Question: I'm trying to just get this to run: <URL>
My code:
'''
<html>
<head>
<title>Example of Windows</title>
<link rel="stylesheet" type="text/css" href="window.css" />
<script type="text/javascript" src="jquery.js"> </script>
<script type="text/javascript" src="window.js"> </script>
</head>
<body>
<script type='text/javascript'>
$.window({
showModal: true,
modalOpacity: 0.5,
icon: "http://www.fstoke.me/favicon.ico",
title: "Professional JavaScript for Web Developers",
content: $("#window_block2").html(), // load window_block2 html content
footerContent: "<img style="vertical-align:middle;" src="img/star.png"> This is a nice plugin :^)";
});
</script>
<div id="example2" class='example_block'>
<h3>Demo</h3>
<div class='demo'>
<div id='window_block2' style='display:none;'>
<div style='padding:10px;'>
<div style='font-size:24px; font-weight:bold; margin-bottom:10px; color:#44aaff;'>Introduction</div>
<img style='border:0; float:left; margin:10px;' src='http://lh5.ggpht.com/_W-5oCUN3-sQ/TNUfmAY_mFI/AAAAAAAADwc/Dav33v1iBlY/s144/Professional%20JavaScript%20for%20Web%20Developers.jpg'/>
<div>
If you want to achieve JavaScript's full potential, it is critical to understand its nature, history, and limitations.
This book sets the stage by covering JavaScript from its very beginning to the present-day incarnations that include
support for the DOM and Ajax. It also shows you how to extend this powerful language to meet specific needs and create
seamless client-server communication without intermediaries such as Java or hidden frames.
</div>
</div>
</div>
<input type='button' value='Click Here to Create Window' onclick='createWindowWithHtml();'/>
</div>
</div>
</body>
</html>
'''
Error: When I click the button, it does nothing! Anyone see any problems here? I feel like it might have to do with the embedded script.
Page now loads... just looks like this as if its firing the event when you onload, instead of when you click the buttton is something out of order here?

Anyone?!
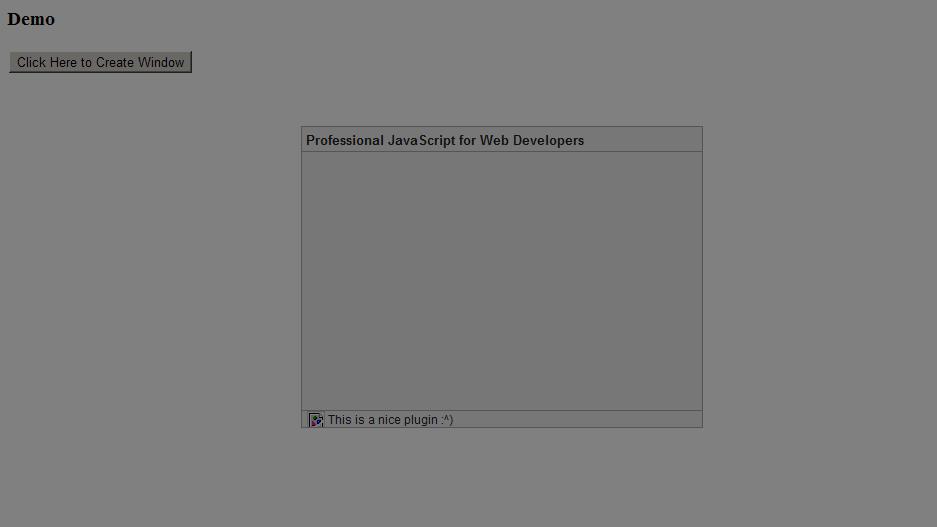
Answer: if that text is exactly how you have then you probably can't do this ...
'''
"<img style="vertical-align:middle;" src="img/star.png"> This is a nice plugin :^)";
'''
you more than likely need this ...
'''
footerContent: "<img style='vertical-align:middle;' src='img/star.png'> This is a nice plugin :^)"
'''
you don't need the semi-colon at the end...or shouldn't at least
EDIT:
'''
function createWindowWithHtml() {
$.window({
showModal: true,
modalOpacity: 0.5,
icon: "http://www.fstoke.me/favicon.ico",
title: "Professional JavaScript for Web Developers",
content: $("#window_block2").html(), // load window_block2 html content
footerContent: "<img style='vertical-align:middle;' src='img/star.png'> This is a nice plugin :^)"
});
}
'''